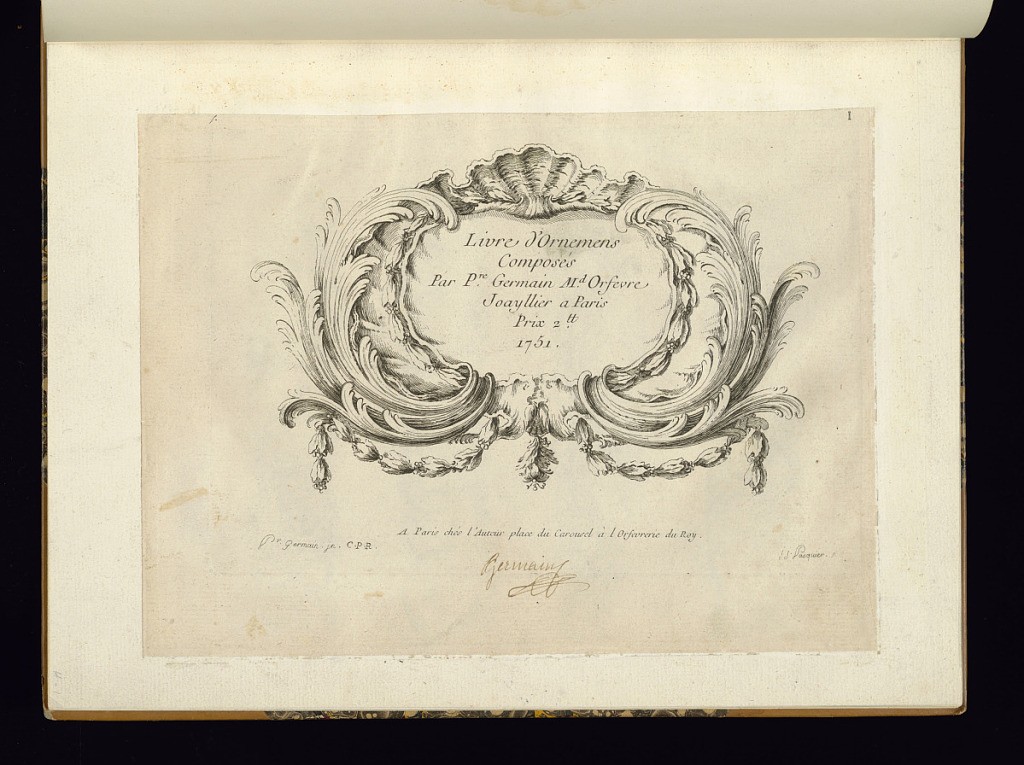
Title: Title Page for Book of Ornament Designs
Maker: Pierre Germain, French, 1703 - 1783
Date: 1751
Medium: Engraving on laid paper
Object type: Print
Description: Title for a book of ornament designs set within a rocaille cartouche. The plate is signed.